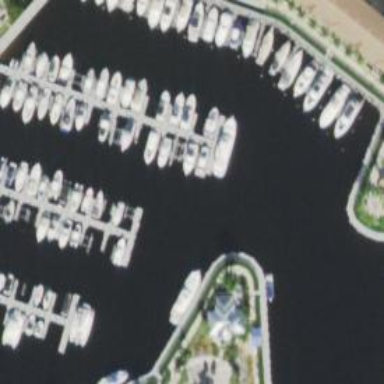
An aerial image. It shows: Marina area for leisure land.